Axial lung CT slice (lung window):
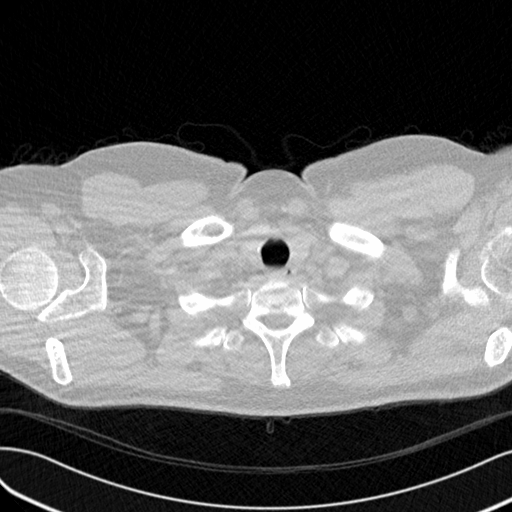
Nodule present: no